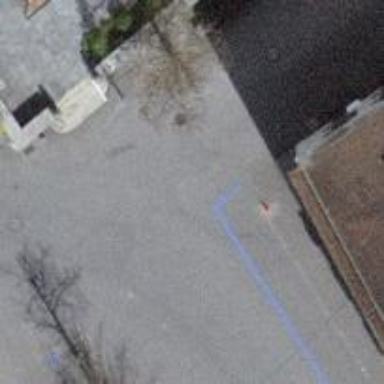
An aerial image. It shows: Set of steps on the road.